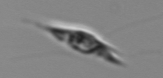
Label: Chrysochromulina_lanceolata